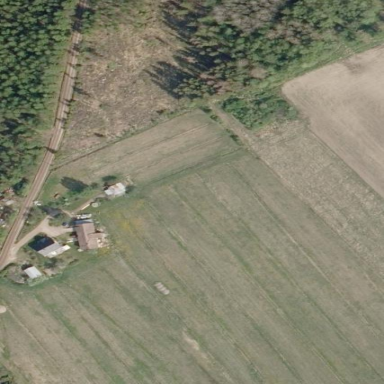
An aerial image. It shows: Farmyard area.